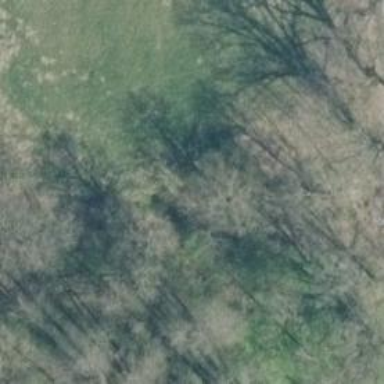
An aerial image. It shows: Path covered in grass.